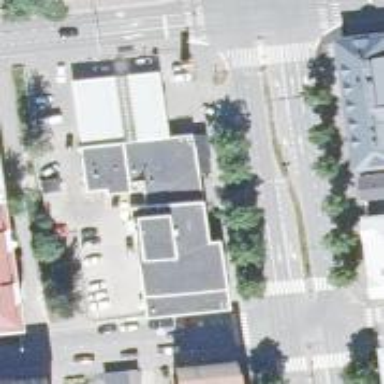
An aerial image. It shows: Retail area.